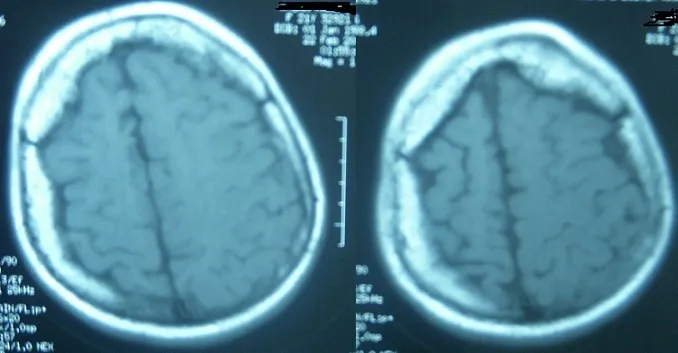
Axial T1 weighted cranial MRI shows right calvarial thickness compared to the left and right hemisphere is asymmetrically smaller then the left.
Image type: radiology (mri)